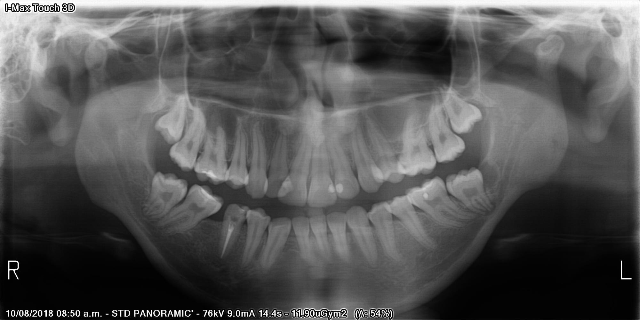
adult